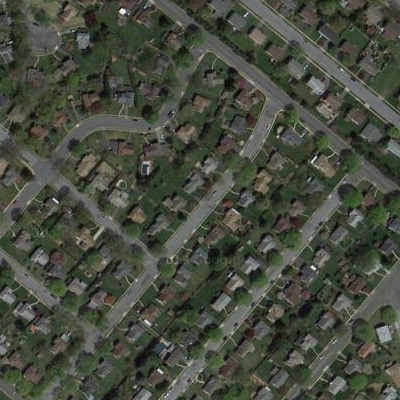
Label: fResident